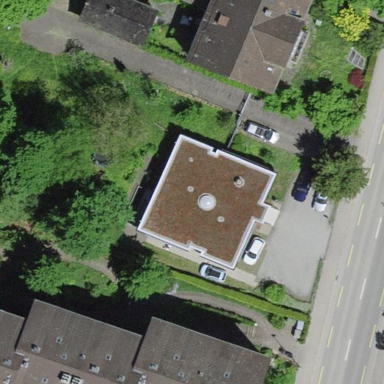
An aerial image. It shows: Building.